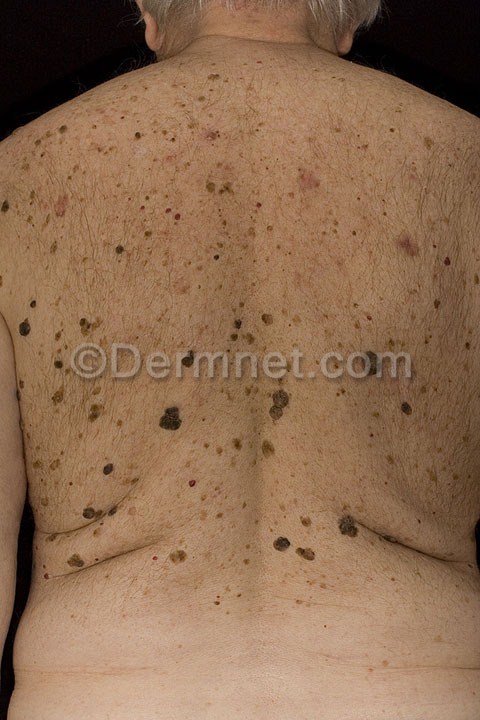
Disease: Seborrheic Keratoses and other Benign Tumors